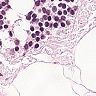
Metastatic tissue present: no